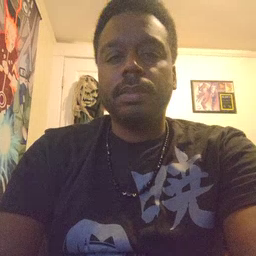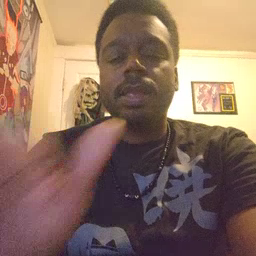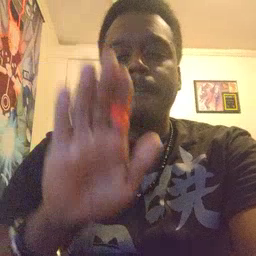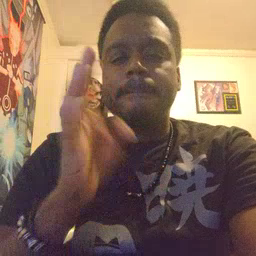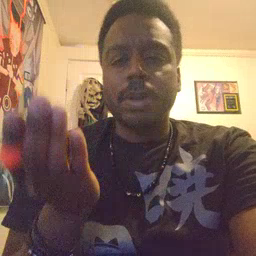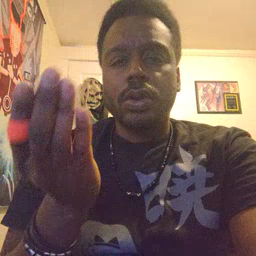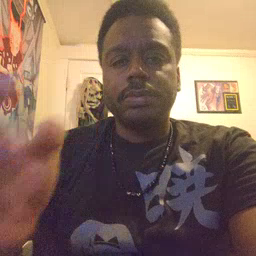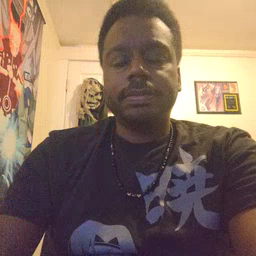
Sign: book